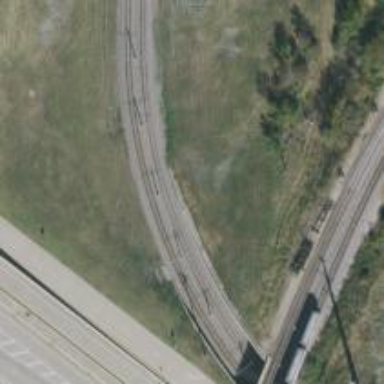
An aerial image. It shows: Light rail railway system with contact lines for electrification.